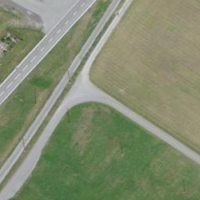
EUNIS habitat code: 24
Species observed at this site:
Rumex alpinus